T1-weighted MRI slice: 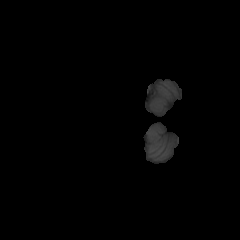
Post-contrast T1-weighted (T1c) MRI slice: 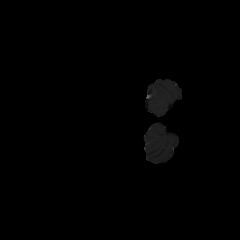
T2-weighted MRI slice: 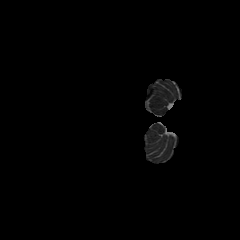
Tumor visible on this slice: no